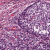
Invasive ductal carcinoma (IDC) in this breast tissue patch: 1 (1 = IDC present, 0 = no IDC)